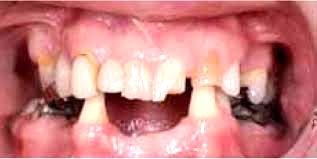
Condition: hypodontia